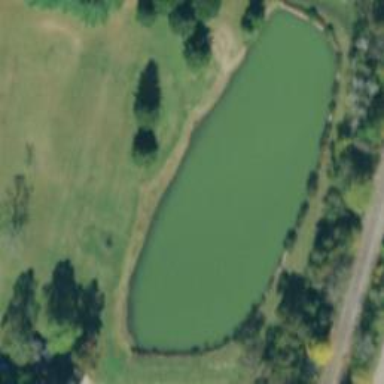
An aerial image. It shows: Peaceful pond surrounded by nature.